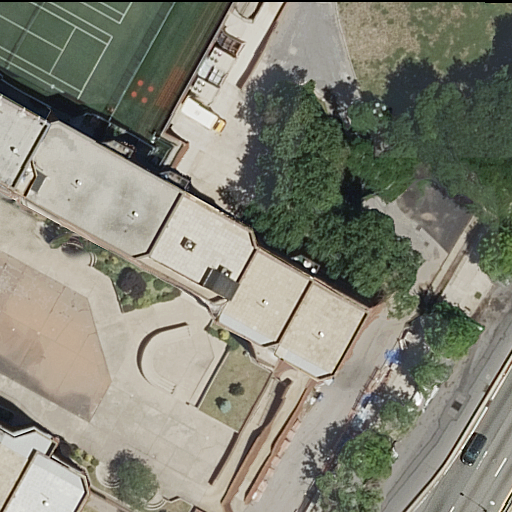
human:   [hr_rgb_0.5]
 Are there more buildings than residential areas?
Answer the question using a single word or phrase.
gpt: yes

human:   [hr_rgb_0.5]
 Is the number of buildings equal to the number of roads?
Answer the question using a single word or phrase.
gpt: no

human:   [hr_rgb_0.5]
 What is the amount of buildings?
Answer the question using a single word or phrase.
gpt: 2

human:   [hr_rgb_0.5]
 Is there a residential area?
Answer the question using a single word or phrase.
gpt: yes

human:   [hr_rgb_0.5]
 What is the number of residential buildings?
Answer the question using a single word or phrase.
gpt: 2

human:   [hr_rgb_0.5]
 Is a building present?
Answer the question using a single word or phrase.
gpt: yes

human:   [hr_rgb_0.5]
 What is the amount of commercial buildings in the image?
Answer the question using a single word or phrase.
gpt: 0

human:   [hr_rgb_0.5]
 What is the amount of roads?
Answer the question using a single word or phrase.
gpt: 3

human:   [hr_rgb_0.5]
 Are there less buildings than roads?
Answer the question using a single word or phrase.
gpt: yes

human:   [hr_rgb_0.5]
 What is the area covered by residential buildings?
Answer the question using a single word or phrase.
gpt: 417m2

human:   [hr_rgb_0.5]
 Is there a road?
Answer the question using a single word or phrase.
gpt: yes

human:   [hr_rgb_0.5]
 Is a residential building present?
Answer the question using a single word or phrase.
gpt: yes

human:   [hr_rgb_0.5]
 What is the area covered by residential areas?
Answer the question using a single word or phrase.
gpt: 6316m2

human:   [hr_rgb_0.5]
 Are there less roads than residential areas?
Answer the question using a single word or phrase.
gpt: no

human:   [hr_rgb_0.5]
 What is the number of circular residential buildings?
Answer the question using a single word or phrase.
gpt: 0

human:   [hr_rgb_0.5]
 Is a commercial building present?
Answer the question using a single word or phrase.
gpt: no

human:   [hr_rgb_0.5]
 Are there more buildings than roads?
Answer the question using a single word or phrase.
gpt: no

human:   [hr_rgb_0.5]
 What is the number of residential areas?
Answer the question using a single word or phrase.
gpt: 1

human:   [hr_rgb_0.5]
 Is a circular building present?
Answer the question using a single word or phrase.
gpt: no

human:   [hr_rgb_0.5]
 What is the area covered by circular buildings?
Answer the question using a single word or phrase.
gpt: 0m2

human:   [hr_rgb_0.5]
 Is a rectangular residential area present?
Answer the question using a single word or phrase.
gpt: yes

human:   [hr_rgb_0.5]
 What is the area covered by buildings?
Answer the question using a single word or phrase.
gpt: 417m2

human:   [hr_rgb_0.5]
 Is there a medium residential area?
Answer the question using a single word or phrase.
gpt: no

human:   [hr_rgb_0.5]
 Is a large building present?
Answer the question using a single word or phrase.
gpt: no

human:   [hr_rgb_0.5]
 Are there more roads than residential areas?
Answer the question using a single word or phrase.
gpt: yes

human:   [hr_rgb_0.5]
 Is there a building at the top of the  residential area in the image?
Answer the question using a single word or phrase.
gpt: yes

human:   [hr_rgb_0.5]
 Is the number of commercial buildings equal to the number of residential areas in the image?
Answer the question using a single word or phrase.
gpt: no

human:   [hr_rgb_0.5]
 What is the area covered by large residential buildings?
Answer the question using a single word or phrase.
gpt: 0m2

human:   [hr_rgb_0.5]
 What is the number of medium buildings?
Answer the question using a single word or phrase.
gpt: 2

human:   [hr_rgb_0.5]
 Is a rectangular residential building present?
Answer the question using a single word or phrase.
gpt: yes

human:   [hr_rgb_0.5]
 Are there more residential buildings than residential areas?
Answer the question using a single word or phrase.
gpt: yes

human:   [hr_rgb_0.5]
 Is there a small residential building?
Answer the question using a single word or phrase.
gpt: no

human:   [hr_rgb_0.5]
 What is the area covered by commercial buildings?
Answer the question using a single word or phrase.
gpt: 0m2

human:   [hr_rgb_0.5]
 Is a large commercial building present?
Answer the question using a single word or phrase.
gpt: no

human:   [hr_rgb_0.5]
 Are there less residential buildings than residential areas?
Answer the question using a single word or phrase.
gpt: no

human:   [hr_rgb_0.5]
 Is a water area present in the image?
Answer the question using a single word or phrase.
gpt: no

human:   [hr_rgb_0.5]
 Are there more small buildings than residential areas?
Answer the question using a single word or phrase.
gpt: no

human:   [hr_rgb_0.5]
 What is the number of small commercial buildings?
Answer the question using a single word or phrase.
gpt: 0

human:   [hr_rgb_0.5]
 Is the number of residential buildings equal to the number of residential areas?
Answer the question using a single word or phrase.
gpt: no

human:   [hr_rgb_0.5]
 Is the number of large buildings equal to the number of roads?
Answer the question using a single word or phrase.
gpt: no

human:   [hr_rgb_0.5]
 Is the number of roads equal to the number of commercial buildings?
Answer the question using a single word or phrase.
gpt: no

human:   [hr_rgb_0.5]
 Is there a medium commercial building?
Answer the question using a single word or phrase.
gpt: no

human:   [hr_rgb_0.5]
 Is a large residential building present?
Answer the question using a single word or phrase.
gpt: no

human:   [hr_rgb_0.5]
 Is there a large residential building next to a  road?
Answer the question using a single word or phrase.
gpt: no

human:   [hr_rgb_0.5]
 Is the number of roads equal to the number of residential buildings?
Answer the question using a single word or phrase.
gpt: no

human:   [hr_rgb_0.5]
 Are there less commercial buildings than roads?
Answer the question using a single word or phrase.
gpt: yes

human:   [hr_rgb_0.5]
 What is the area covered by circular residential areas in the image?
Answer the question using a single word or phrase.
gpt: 0m2

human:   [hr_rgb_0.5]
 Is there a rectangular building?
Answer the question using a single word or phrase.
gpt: yes

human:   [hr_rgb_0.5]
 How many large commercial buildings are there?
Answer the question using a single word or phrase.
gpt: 0

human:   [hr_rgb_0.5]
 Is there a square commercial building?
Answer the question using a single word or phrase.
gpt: no

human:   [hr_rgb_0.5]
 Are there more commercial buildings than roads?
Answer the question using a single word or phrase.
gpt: no

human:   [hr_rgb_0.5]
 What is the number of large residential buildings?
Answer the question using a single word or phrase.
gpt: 0

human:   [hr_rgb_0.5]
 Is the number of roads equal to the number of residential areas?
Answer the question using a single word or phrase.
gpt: no

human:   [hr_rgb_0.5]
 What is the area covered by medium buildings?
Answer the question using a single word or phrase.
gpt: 417m2

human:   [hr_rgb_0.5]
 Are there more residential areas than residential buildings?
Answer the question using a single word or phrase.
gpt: no

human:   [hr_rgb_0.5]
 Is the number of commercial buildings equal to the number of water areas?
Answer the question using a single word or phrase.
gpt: yes

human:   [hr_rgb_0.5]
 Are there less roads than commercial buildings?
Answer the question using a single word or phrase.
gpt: no

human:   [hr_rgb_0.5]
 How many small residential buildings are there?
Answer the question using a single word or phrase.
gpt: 0

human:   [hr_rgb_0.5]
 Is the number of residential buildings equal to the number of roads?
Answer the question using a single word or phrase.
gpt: no

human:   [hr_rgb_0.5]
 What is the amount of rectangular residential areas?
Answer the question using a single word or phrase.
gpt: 1

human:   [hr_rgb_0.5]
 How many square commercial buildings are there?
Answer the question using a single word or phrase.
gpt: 0

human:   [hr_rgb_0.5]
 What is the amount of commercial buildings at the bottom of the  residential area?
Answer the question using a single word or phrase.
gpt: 0

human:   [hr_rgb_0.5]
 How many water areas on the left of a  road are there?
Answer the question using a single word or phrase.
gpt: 0

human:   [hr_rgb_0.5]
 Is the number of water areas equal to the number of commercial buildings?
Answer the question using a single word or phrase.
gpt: yes